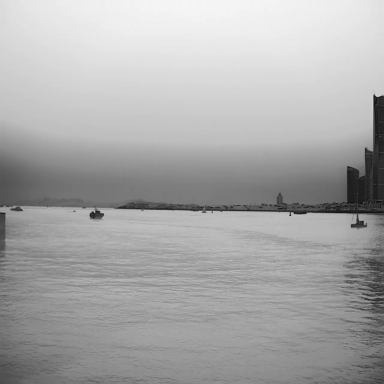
There are two sailboats in the infrared image.